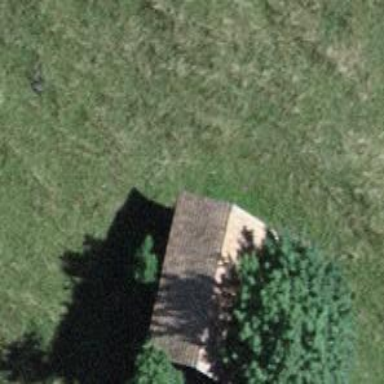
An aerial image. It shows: Rural barn.